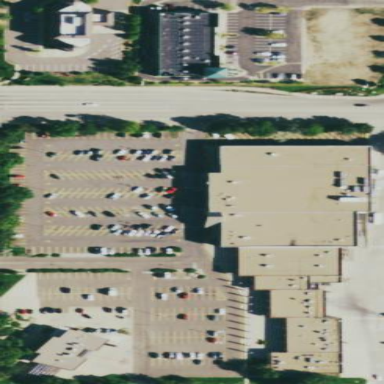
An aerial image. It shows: Retail area.